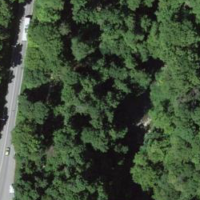
EUNIS habitat code: 57
Species observed at this site:
Cirsium vulgare
Chelidonium majus
Lamium galeobdolon